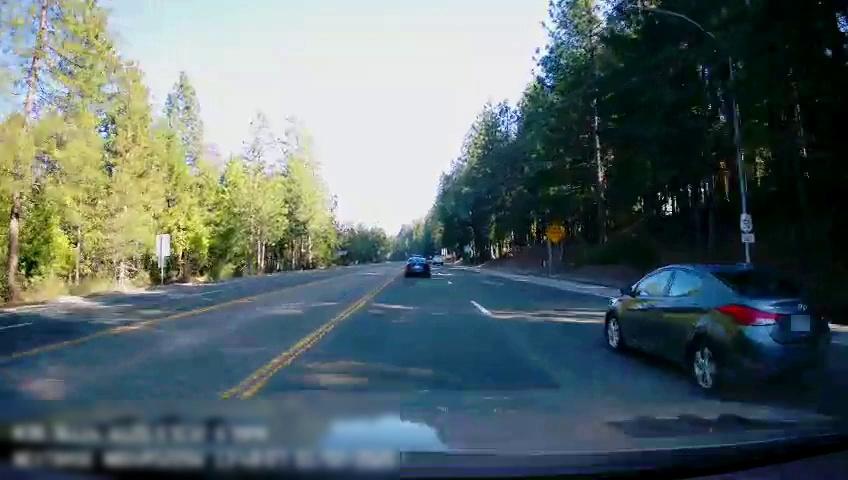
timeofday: Day
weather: Sunny
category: Drivable Space
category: Vehicles | Car
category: Vehicles | Car
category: Vehicles | Truck
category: Lanes | Current Lane
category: Lanes | Current Lane
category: Lanes | Current Lane
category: Lanes | Opposite Lane
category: Lanes | Opposite Lane
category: Traffic | Signs
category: Traffic | Signs
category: Traffic | Signs